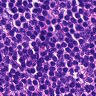
Metastatic tissue present: no